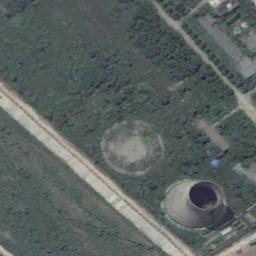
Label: thermal_power_station